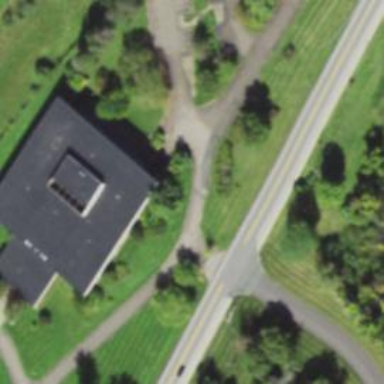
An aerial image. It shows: Commercial building.